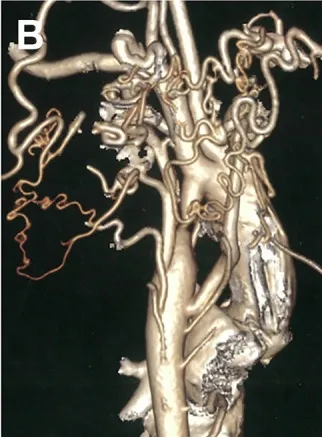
Arrow] with more than eight collateral vessels between the proximal and distal coarctated tissue.
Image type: radiology (ct)